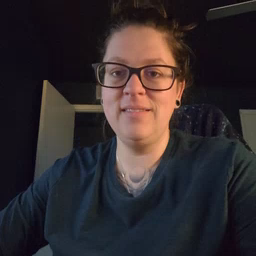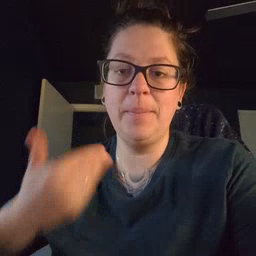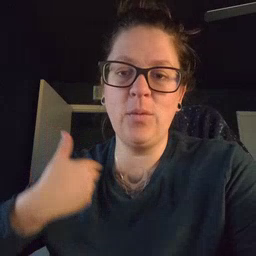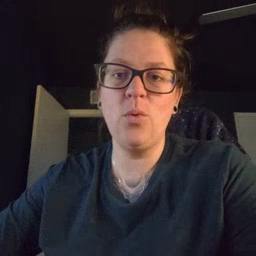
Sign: before